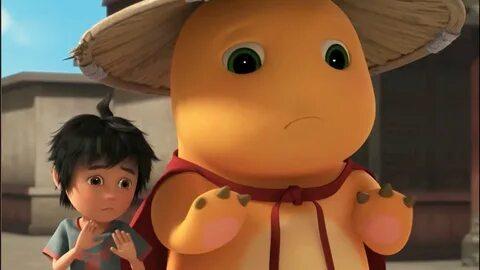
Label: nailong